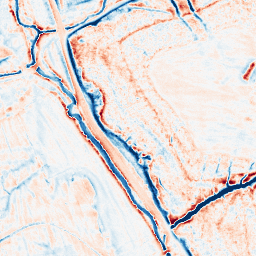
Category: edge_preserving
Decomposition family: anisotropic_diffusion
Decomposition parameters: iterations: 50
kappa: 100
gamma: 0.1
Upsampling method: quadratic
Upsampling parameters: scale: 4
Upsampling scale: 4